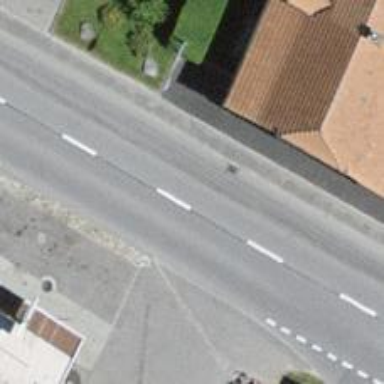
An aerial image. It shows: Bus stop along the road.